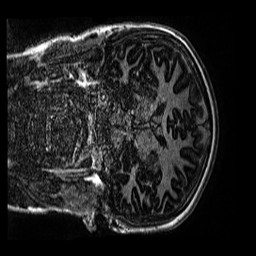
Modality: MP2RAGE
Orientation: coronal
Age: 12
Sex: female
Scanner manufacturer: siemens
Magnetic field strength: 3 T
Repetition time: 4 s
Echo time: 0.00299 s